Aerial crown-view tile of a tropical tree (Barro Colorado Island, Panama), acquired 20250414:
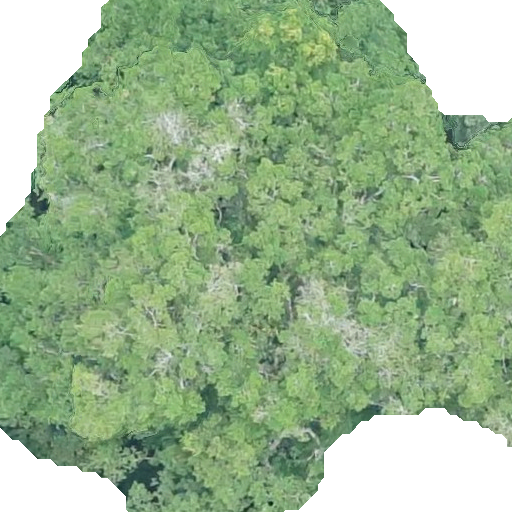
Species: Brosimum alicastrum
GBIF accepted scientific name: Brosimum alicastrum
Crown area: 352.67 m²